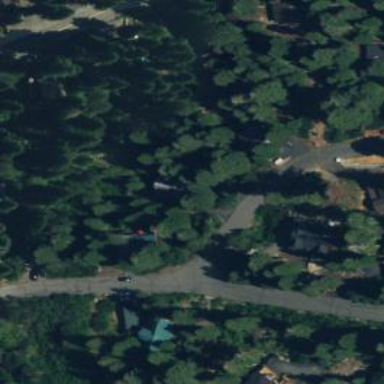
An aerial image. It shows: Evergreen woodland with needle-leaved trees.